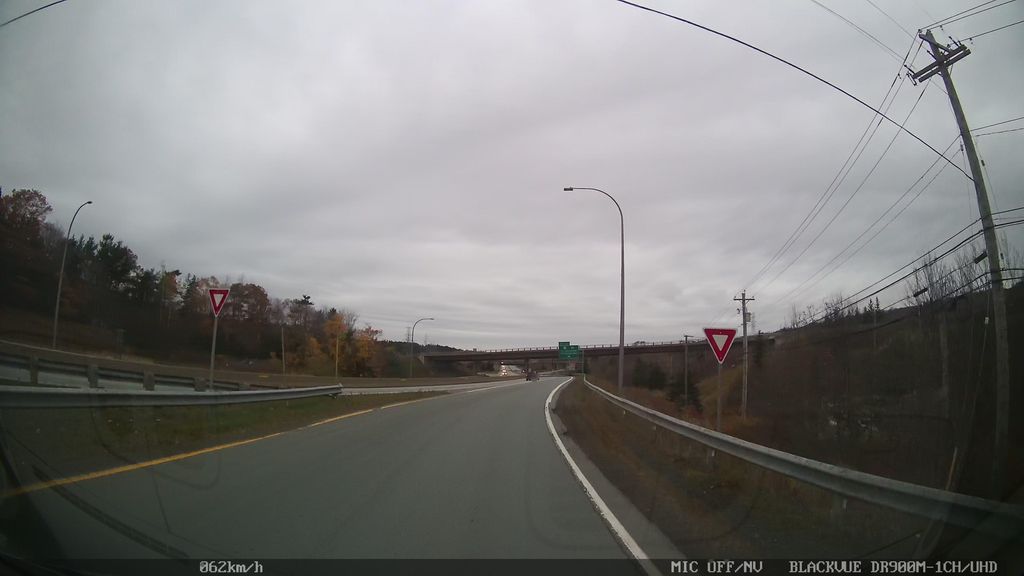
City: halifax